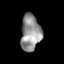
Tissue: skin
Cell type: Epithelial cells
Senescence score: 0.2845
Nuclear area (px): 709
Mean DAPI intensity: 146.523